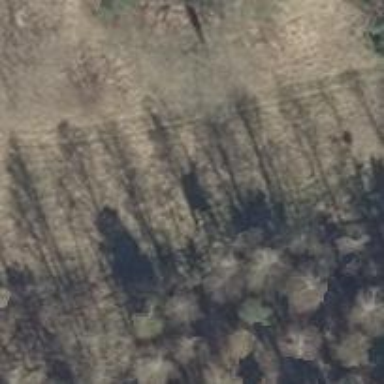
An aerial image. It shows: Grassy surface.